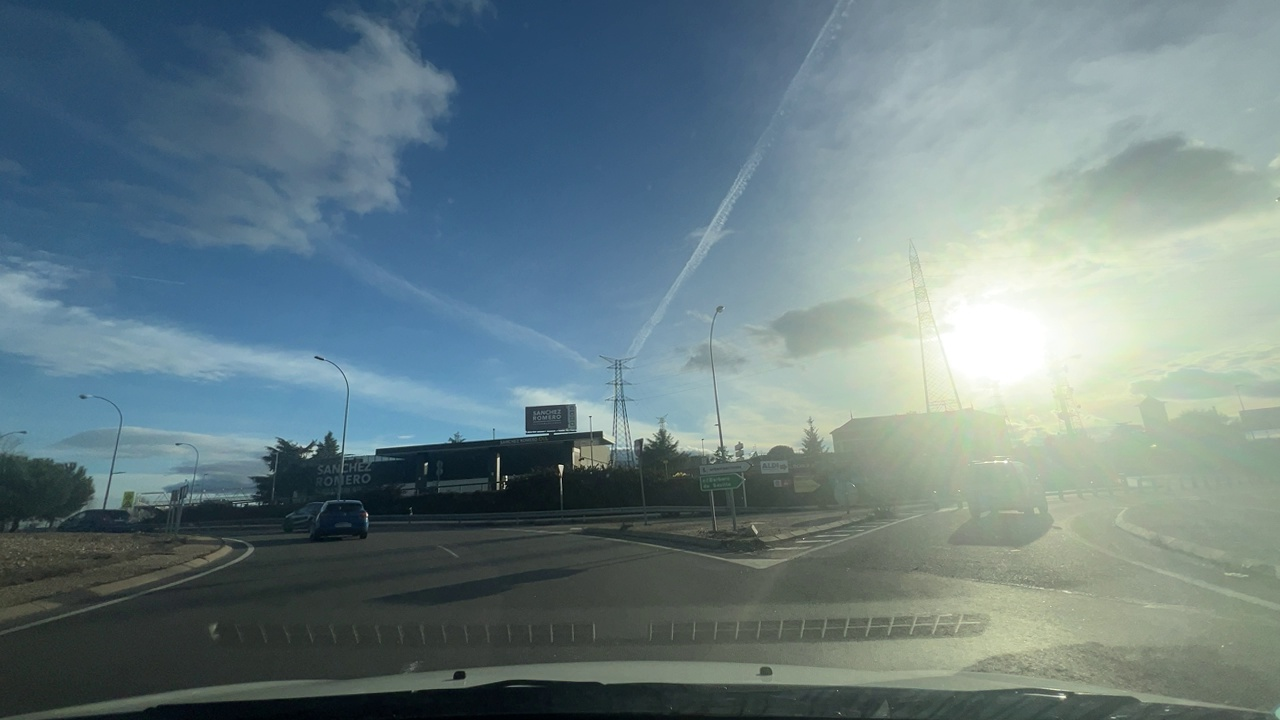
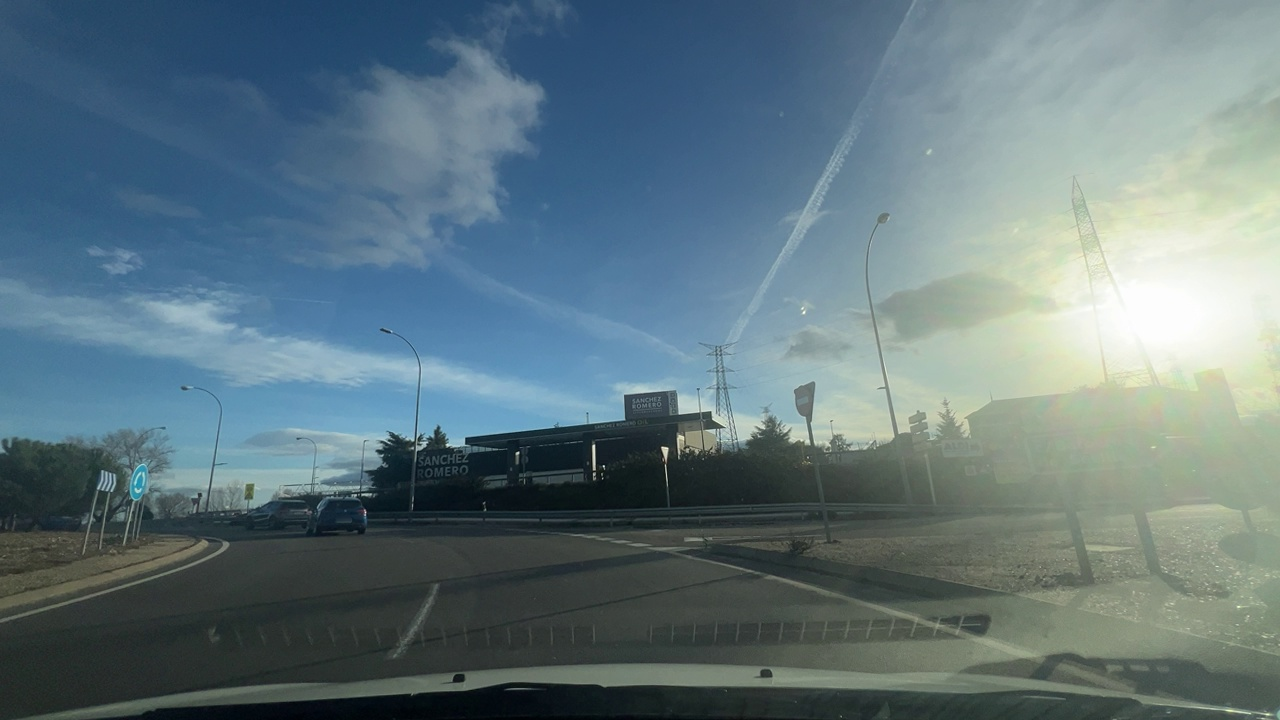
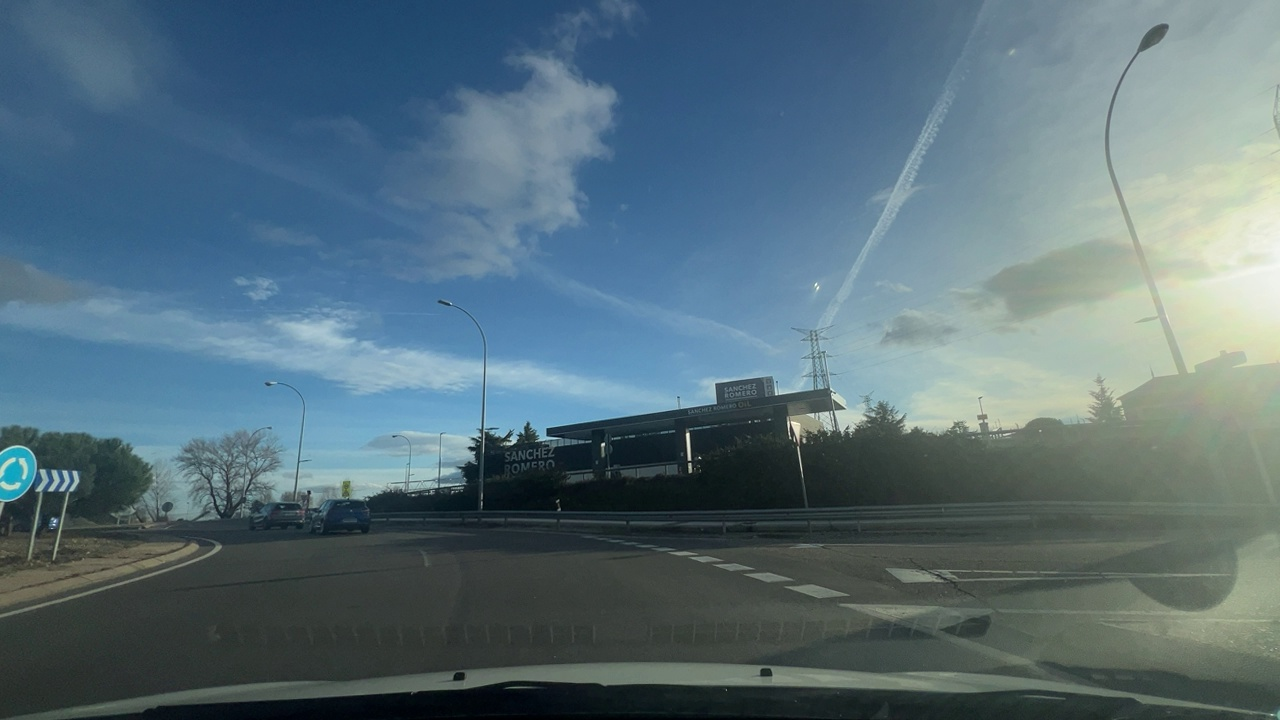
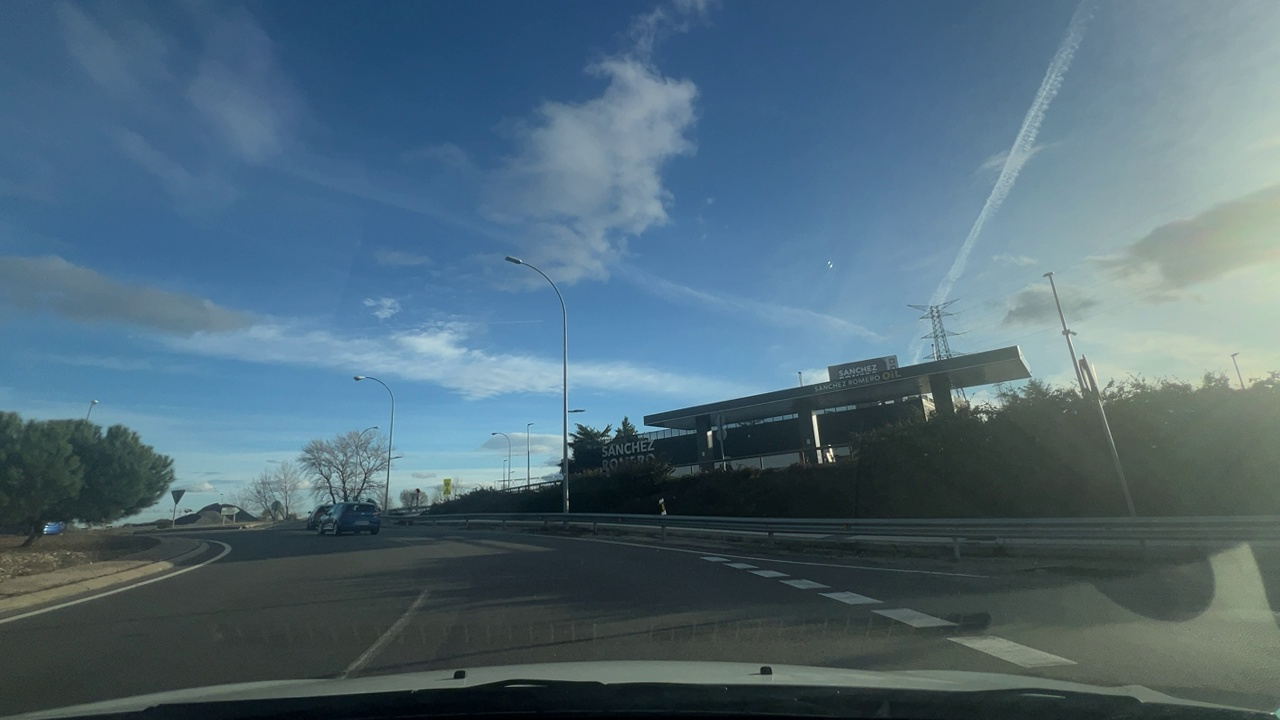
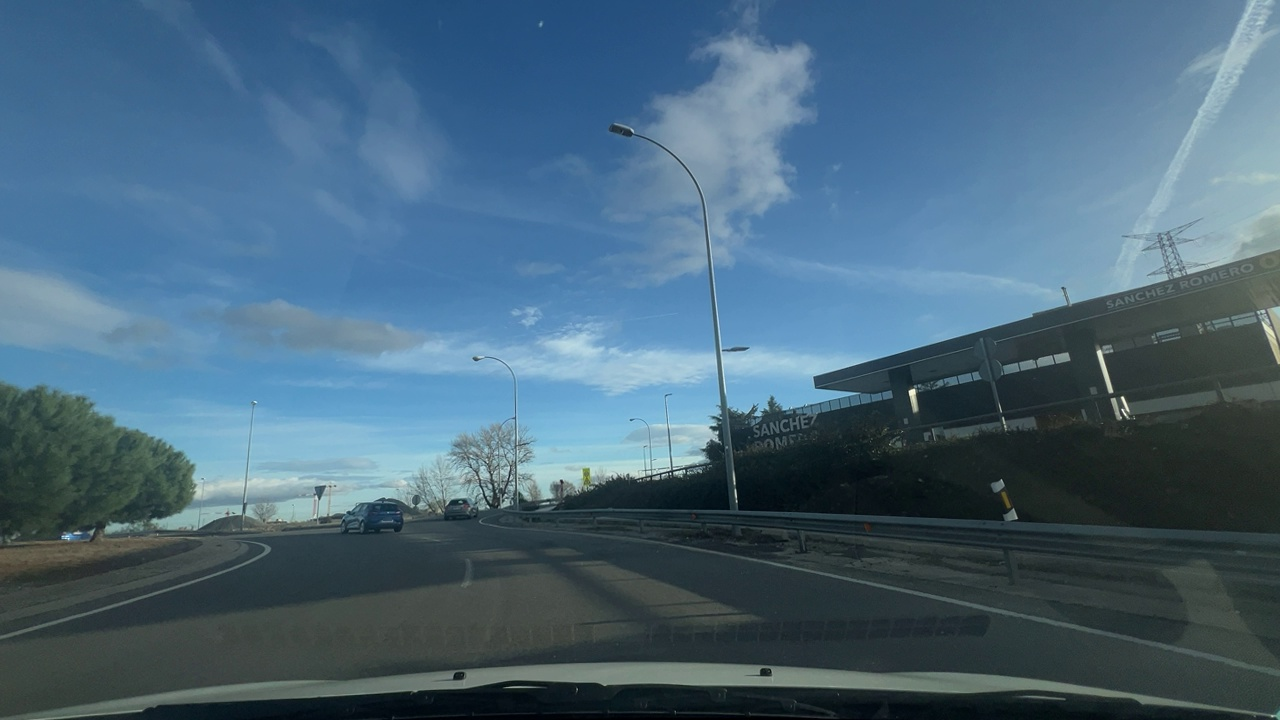
Situation: Roundabout
Question: Is the ego vehicle currently inside a roundabout?
Answer: Yes
Reasoning: The ego vehicle is traveling within a circular roadway surrounding a central island.

Situation: Roundabout
Question: Is a roundabout visible ahead in the ego direction?
Answer: Yes
Reasoning: A circular intersection sign and central island are visible ahead.

Situation: Roundabout
Question: Is the ego vehicle stationary while another vehicle crosses its path within the roundabout?
Answer: No
Reasoning: The ego car is raveling with speed inside the roundabout